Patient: sex M, age 52
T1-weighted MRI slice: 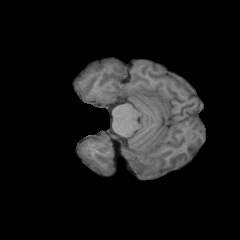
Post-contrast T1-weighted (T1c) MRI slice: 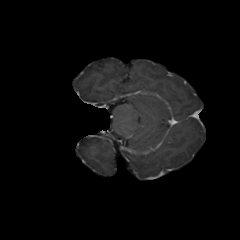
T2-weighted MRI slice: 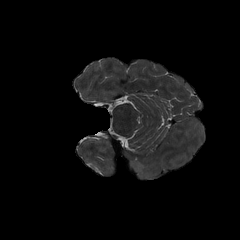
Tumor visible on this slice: yes
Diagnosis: Glioblastoma, IDH-wildtype
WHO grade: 4